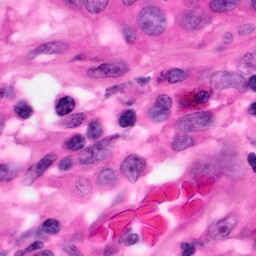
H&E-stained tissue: Pancreatic